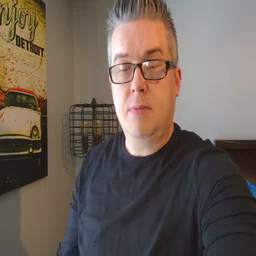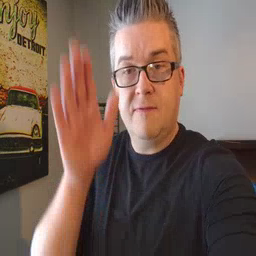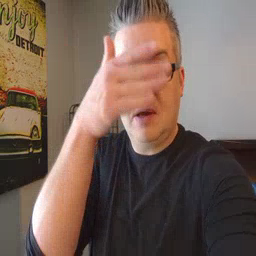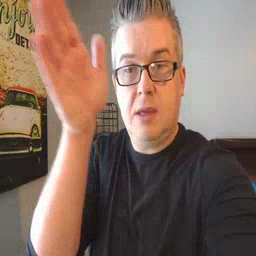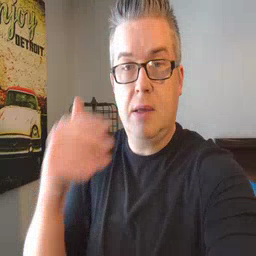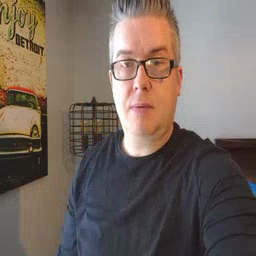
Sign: flag